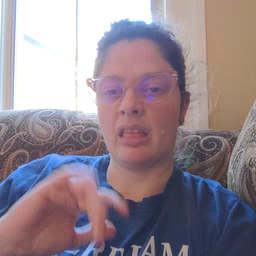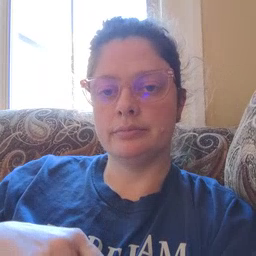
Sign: hat